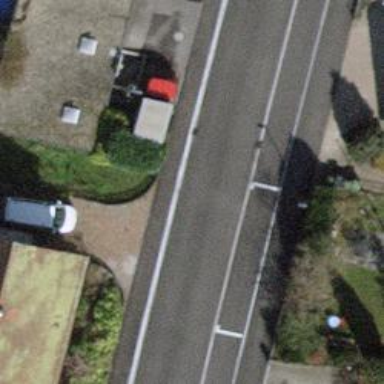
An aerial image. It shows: Residential road with asphalt surface and sidewalks on both sides.